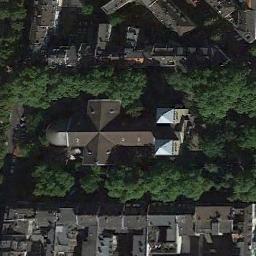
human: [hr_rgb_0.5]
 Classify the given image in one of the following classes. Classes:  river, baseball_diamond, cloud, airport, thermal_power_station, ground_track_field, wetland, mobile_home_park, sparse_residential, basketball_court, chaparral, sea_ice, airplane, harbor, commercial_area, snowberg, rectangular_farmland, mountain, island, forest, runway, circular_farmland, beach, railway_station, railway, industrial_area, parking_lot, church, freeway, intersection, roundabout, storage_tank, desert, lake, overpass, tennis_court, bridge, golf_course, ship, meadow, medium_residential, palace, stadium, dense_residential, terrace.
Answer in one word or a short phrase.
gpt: church